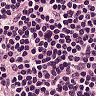
Metastatic tissue present: no